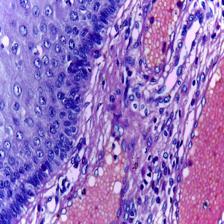
Diagnosis: Normal